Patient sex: F
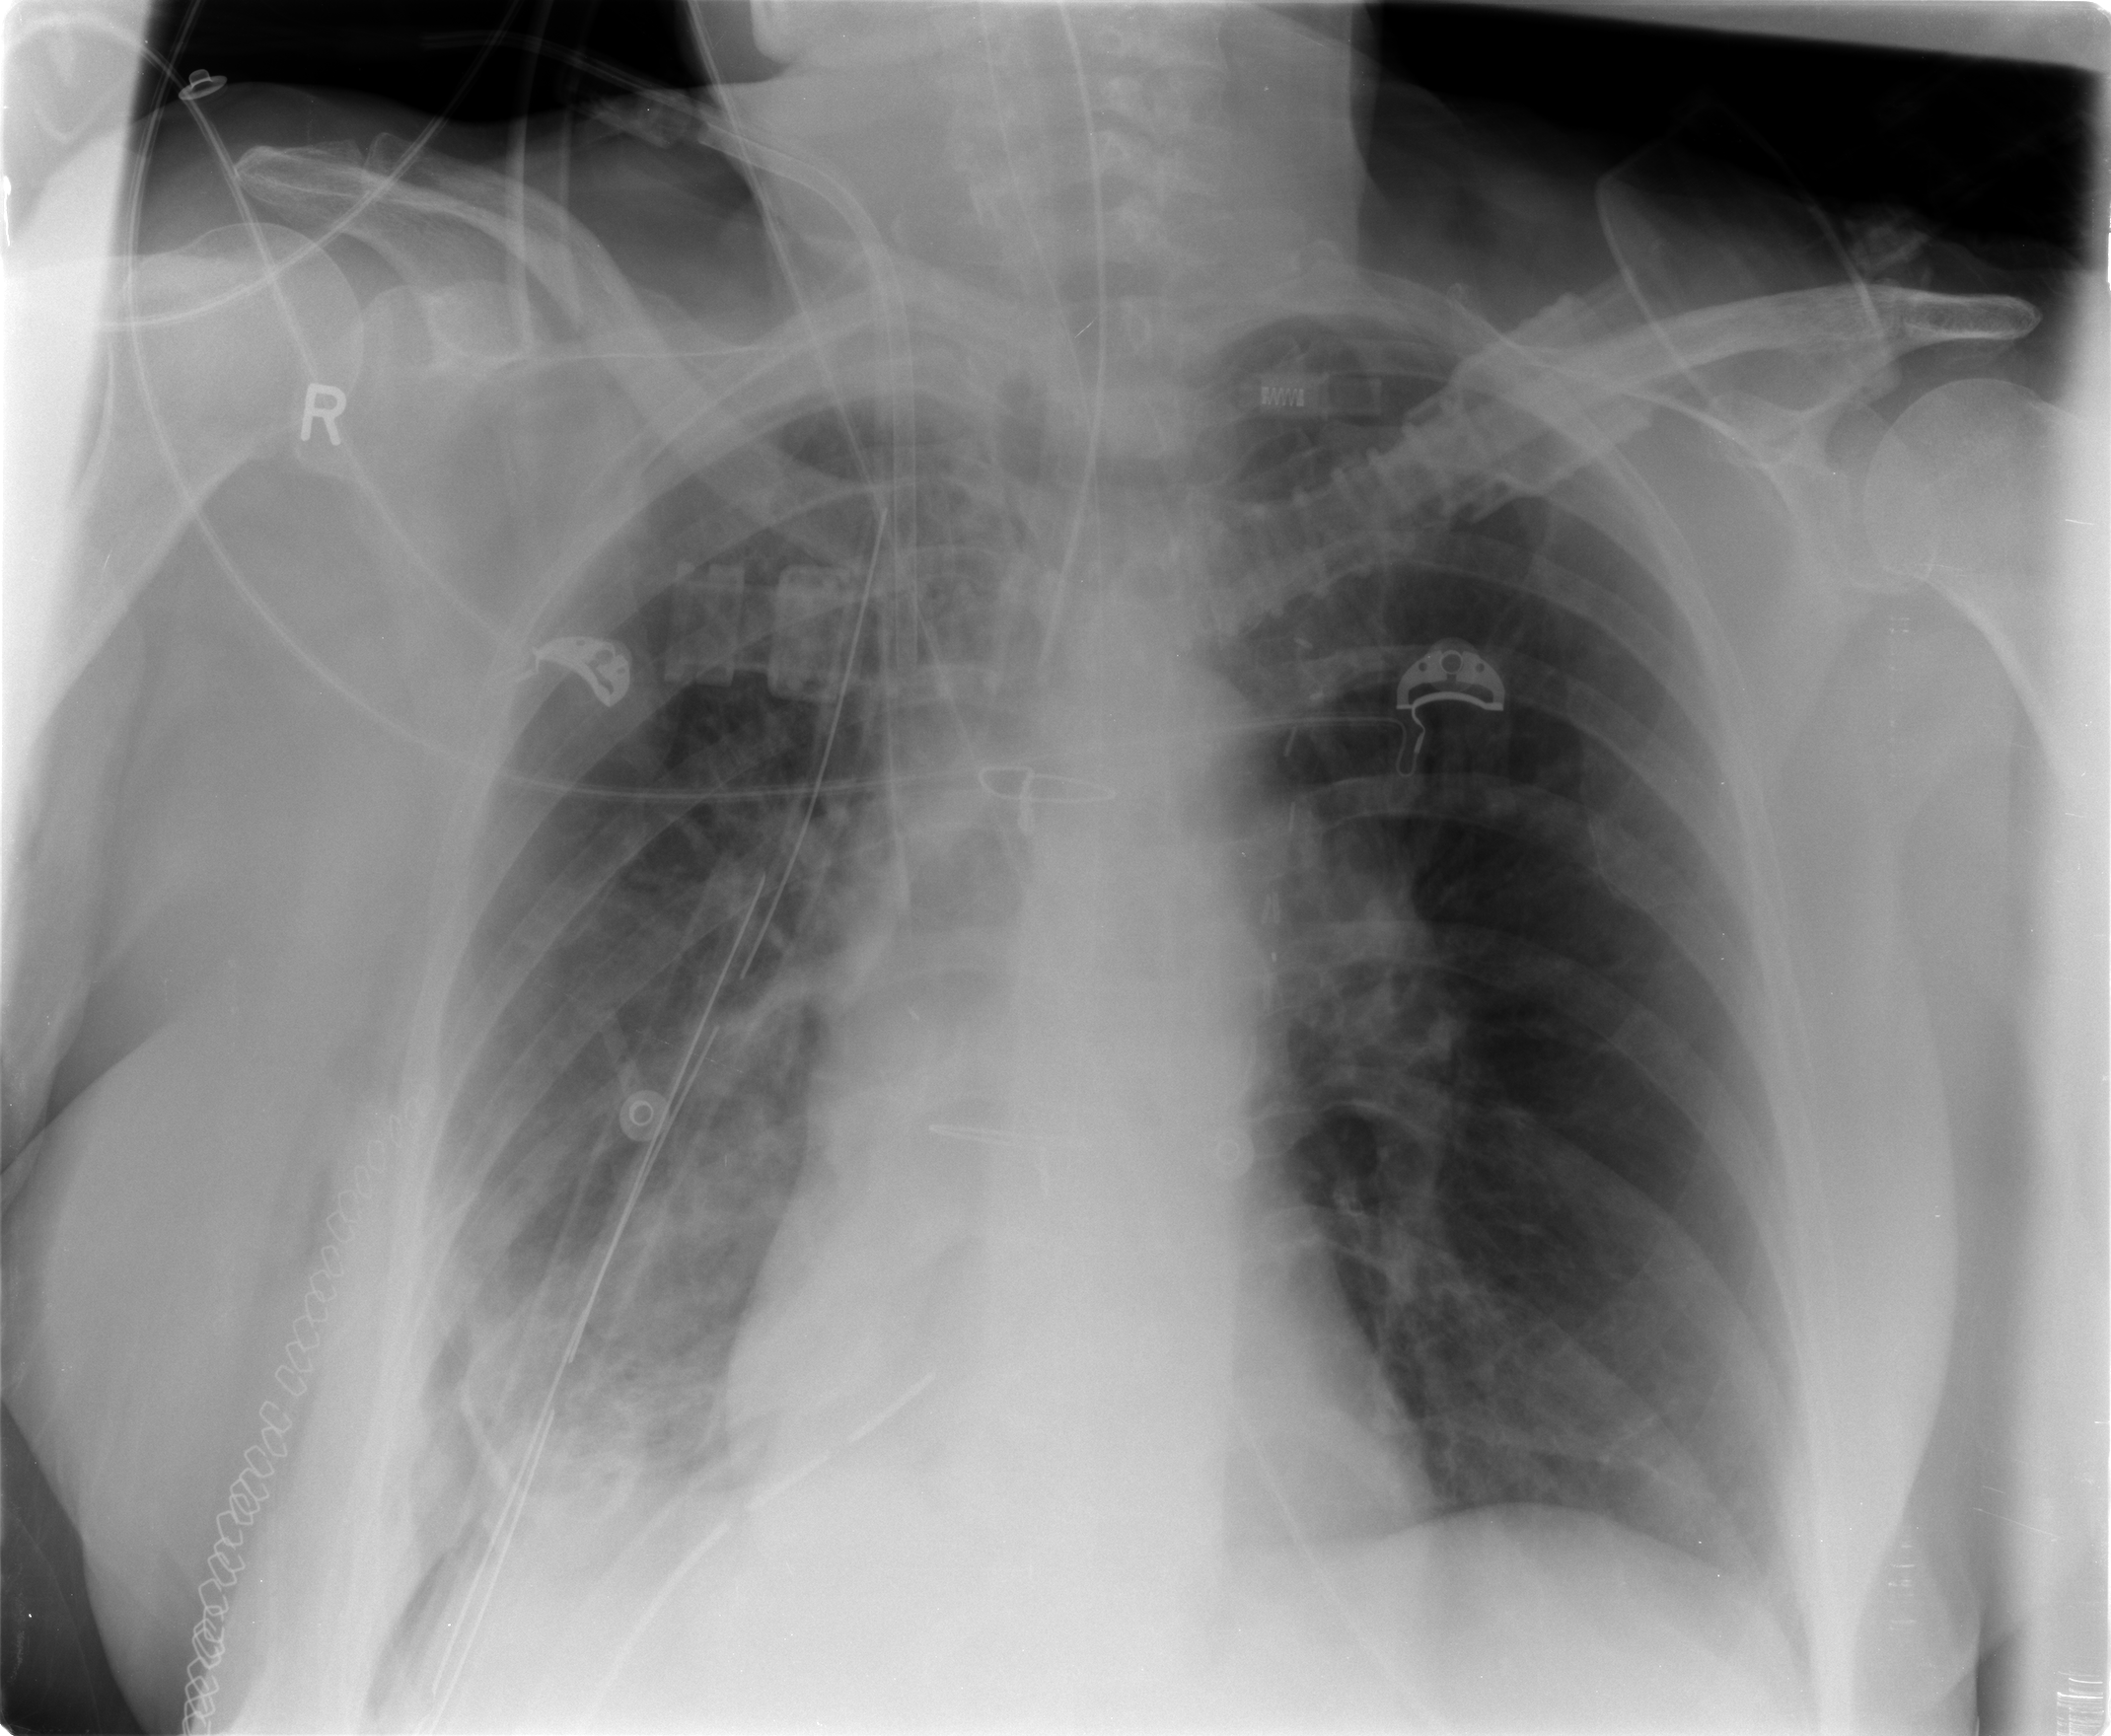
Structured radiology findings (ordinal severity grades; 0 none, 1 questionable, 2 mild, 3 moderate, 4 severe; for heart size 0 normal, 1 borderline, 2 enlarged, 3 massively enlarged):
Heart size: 0
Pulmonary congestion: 0
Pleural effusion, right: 1
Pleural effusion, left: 0
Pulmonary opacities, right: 3
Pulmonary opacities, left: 0
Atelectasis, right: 2
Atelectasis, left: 0